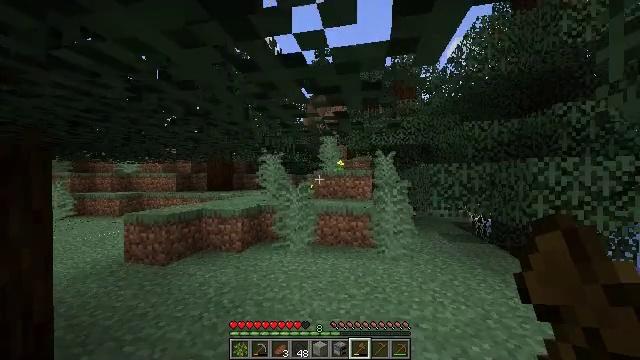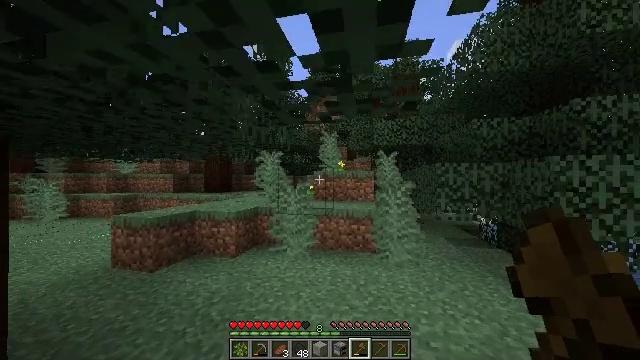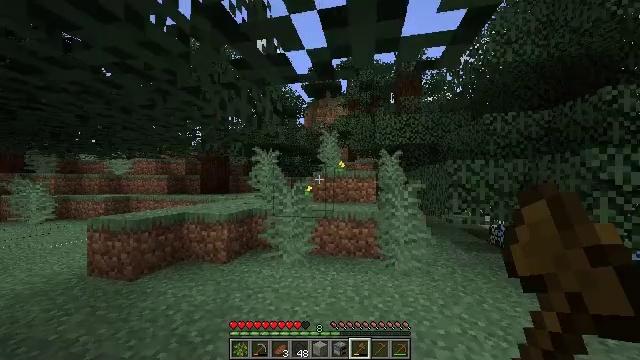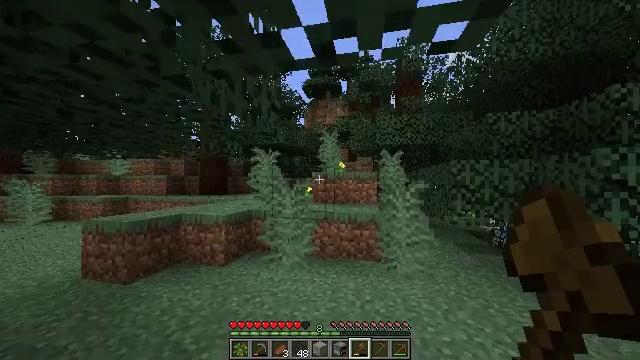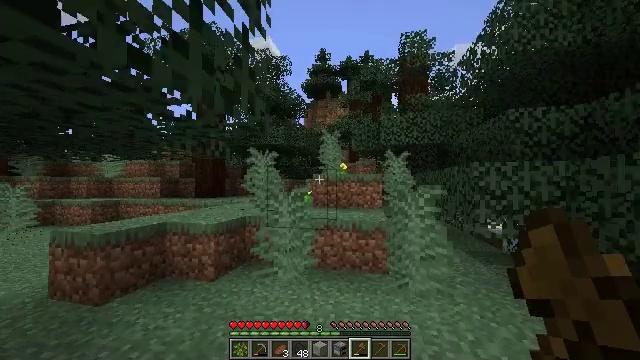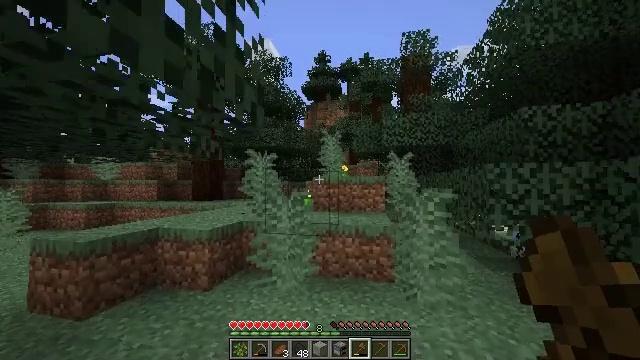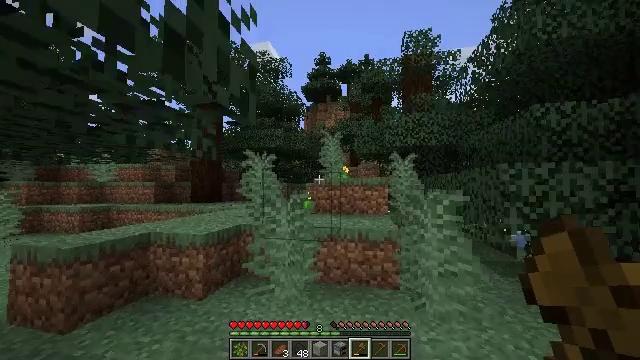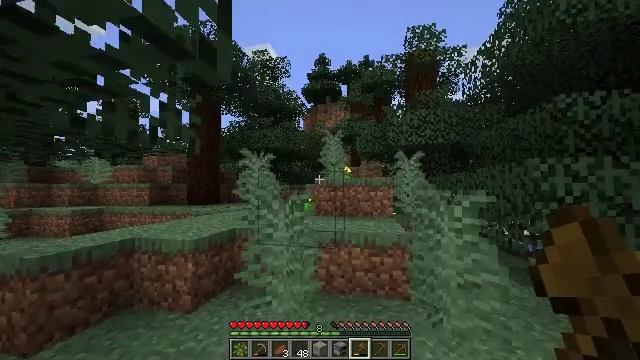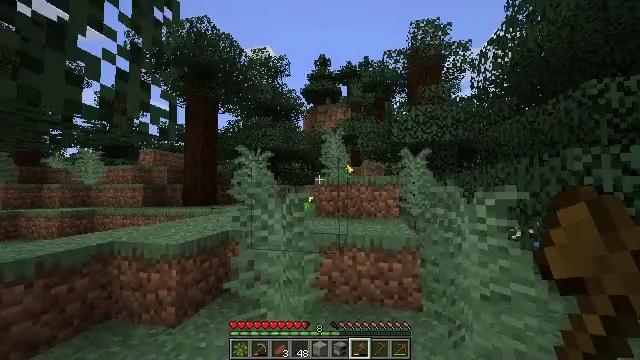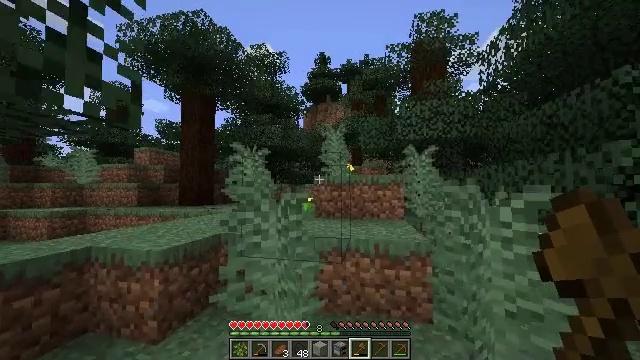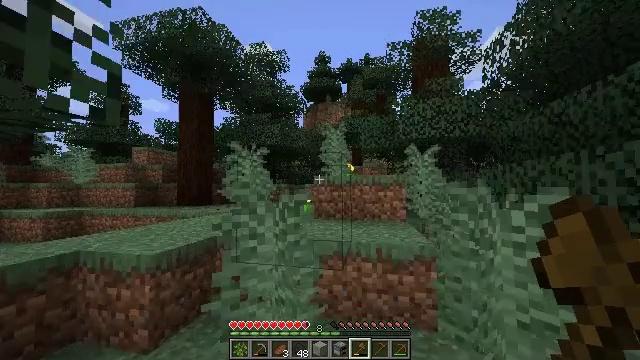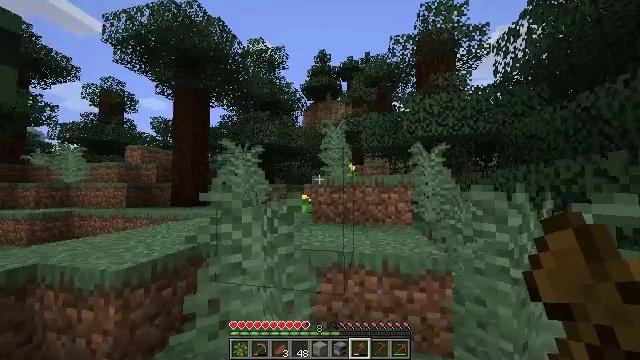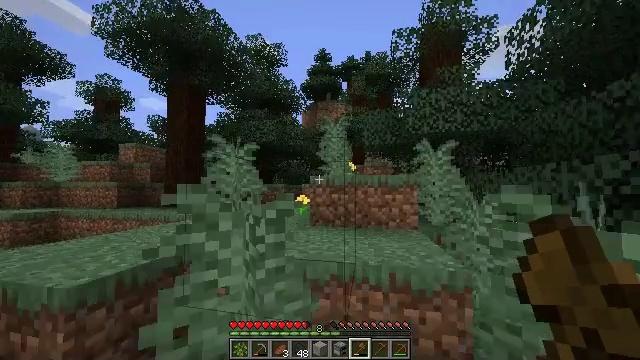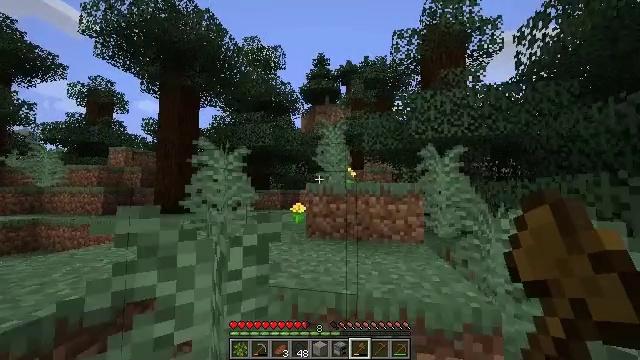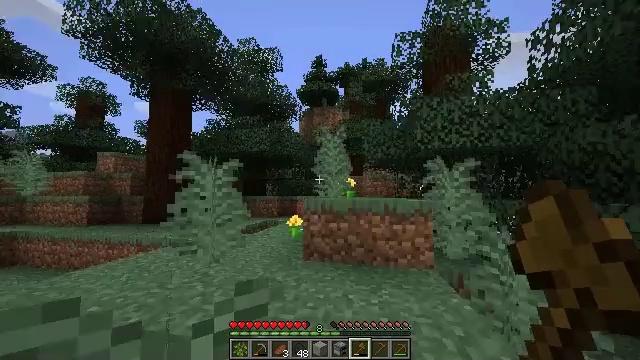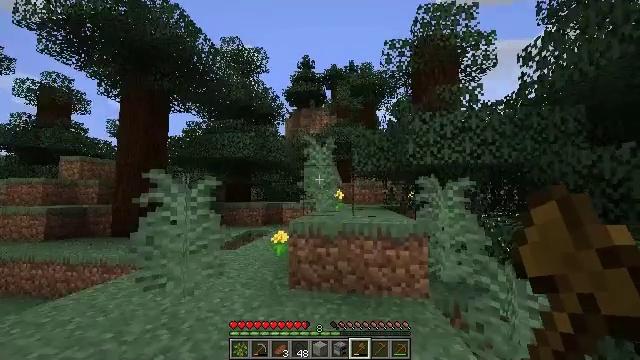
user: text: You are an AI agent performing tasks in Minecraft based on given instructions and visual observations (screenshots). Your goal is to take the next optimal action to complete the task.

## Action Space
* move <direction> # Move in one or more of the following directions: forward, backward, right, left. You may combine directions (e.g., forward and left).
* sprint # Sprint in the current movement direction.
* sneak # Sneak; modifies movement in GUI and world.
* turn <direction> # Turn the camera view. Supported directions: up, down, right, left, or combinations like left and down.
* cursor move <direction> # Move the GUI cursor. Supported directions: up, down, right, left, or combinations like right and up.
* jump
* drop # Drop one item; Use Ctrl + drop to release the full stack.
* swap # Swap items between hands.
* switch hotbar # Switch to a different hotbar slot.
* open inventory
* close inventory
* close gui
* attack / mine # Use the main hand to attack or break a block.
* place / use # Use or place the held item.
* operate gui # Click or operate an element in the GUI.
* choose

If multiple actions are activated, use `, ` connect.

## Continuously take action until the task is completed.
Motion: motion action
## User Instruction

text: Break the sweet berry bush to collect berries.
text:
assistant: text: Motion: move forward, sprint
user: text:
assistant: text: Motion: move forward, sprint
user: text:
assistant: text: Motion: move forward, sprint
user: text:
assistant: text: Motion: move forward, sprint
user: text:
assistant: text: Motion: move forward
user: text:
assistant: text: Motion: move forward
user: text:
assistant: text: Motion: move forward, sprint
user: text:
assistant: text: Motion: move forward, sprint
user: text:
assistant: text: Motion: move forward, sprint
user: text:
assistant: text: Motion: move forward, sprint
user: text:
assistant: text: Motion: move forward
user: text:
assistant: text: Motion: move forward
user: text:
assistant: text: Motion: move forward, jump
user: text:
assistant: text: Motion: move forward, jump
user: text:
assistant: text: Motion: move forward, turn right, jump
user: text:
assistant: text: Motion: move forward, turn right, jump
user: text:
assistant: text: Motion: move forward, jump
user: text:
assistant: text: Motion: move forward, jump
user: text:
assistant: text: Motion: move forward, jump
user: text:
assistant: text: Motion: move forward, sprint, jump
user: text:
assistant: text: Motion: move forward, sprint, turn right and down, jump
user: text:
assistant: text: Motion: move forward, sprint, turn right and down, jump
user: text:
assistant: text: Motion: move forward, sprint, turn right, jump
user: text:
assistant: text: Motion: move forward, sprint, turn down, jump
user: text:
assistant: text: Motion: move forward, turn down, jump
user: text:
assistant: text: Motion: move forward, turn left and down, jump
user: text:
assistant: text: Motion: move forward, turn left and down, jump
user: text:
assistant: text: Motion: move forward, turn left and down, jump
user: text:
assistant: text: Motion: move forward, sprint, jump
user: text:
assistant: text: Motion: move forward, sprint, jump